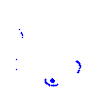
Particle: pion